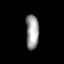
Tissue: lung
Cell type: Epithelial cells
Senescence score: 0.2131
Nuclear area (px): 445
Mean DAPI intensity: 153.888